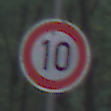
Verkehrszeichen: Geschwindigkeit10
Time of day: SunriseSunset
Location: Outdoor (Nature)
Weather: NotSpecified
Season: Autumn
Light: Natural